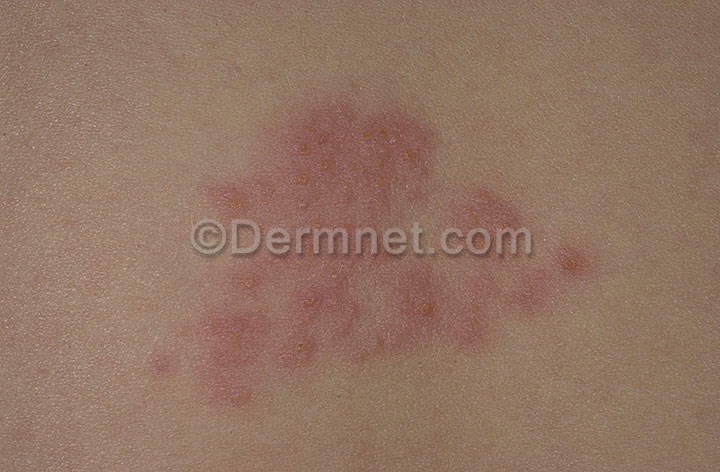
Disease: Warts Molluscum and other Viral Infections